Question: Hi there can someone help me, I want every keyword list, there is a google search button, and when I click on it, it will open a new browser tab, can anyone help me, I don't understand coding at all, so I ask for help here, I'm attaching a screenshot, thank you

'''
<!DOCTYPE html>
<html lang="en-US">
<head>
<meta http-equiv="Content-type" content="text/html; charset=utf-8">
<meta name="viewport" content="width=device-width,initial-scale=1,user-scalable=no">
<title>TRENDING</title>
<link href="https://cdnjs.cloudflare.com/ajax/libs/twitter-bootstrap/4.3.1/css/bootstrap.min.css" rel="stylesheet">
<!-- <style type="text/css"> -->
<!-- h3 span { -->
<!-- font-size: 22px; -->
<!-- margin-left: auto; -->
<!-- } -->
<!-- h3 input.search-input { -->
<!-- width: 100px; -->
<!-- margin-left: auto; -->
<!-- float: right -->
<!-- } -->
<!-- .mt32 { -->
<!-- margin-top: 32px; -->
<!-- } -->
<!-- </style> -->
<link rel="stylesheet" type="text/css" href="https://cdnjs.cloudflare.com/ajax/libs/twitter-bootstrap/5.0.1/css/bootstrap.min.css">
<link rel="stylesheet" type="text/css" href="https://cdn.datatables.net/1.11.3/css/dataTables.bootstrap5.min.css">
<script type="text/javascript" language="javascript" src="https://code.jquery.com/jquery-3.5.1.js"></script>
<script type="text/javascript" language="javascript" src="https://cdn.datatables.net/1.11.3/js/jquery.dataTables.min.js"></script>
<script type="text/javascript" language="javascript" src="https://cdn.datatables.net/1.11.3/js/dataTables.bootstrap5.min.js"></script>
<script> $(document).ready(function() {$('table').DataTable();} ); </script>
</head>
<body class="mt32">
<!-- <div class="container"> -->
<!-- <h3> -->
<!-- <span>RESULT</span> -->
<!-- </h3> -->
<!-- </div> -->
<table class="table table-bordered table-hover table-condensed">
<thead><tr><th title="Field #1">keyword</th>
<th title="Field #2">products</th>
<th title="Field #3">date</th>
</tr></thead>
<tbody><tr>
<td>smooth operator</td>
<td align="right">583</td>
<td align="right">1642435207616</td>
</tr>
<tr>
<td>horse</td>
<td align="right">583</td>
<td align="right">1642435207616</td>
</tr>
</tbody></table>
</body>
</html>
'''
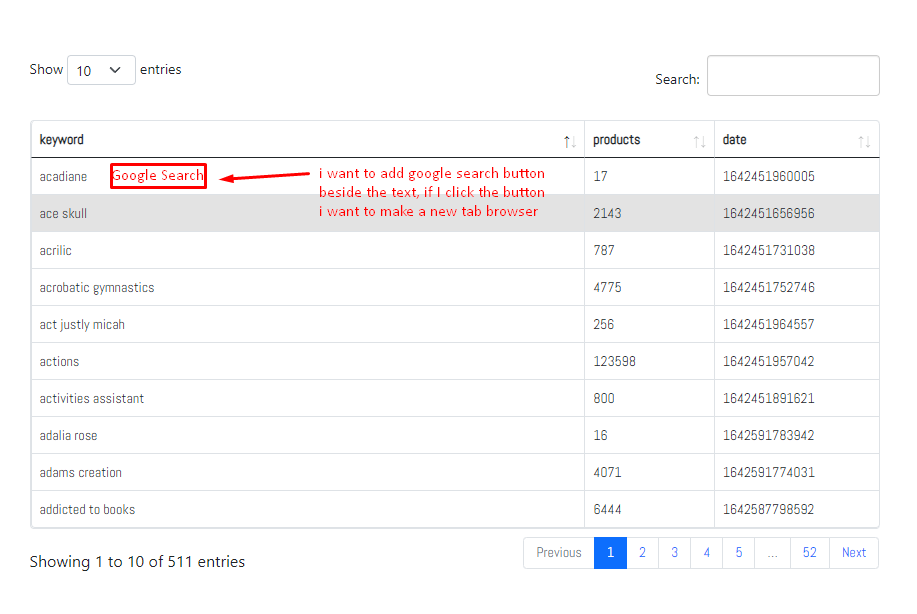
Answer: Here is an example -
note I cannot use the drawCallback but need to use 'on("draw"' PLUS a draw() to make sure the buttons are also added on the next page of the pagination
'drawCallback' is called for EACH row, so this code is not useful
The opening of the window is blocked here at SO but works in the
<URL>
'''
const addButtons = settings => {
$('#dt1 tr td:nth-child(1)').html(function() {
return '<button type="button" title="google search" class="py-0 btn btn-dark btn-sm search">${this.innerText}</button>'
})
$('#dt1 tr td:nth-child(4)').html(function() {
return '<button type="button" title="google trends" class="py-0 btn btn-secondary btn-sm trends">${this.innerText}</button>'
})
};
$(document).ready(function() {
$table = $('table').DataTable();
$table.on("draw", addButtons)
$table.rows().invalidate().draw(); // not sure WHY I need to do this to have the FIRST draw trigger
$table.on("click", ".search", function() {
window.open('https://google.com/search?q=${this.innerText}', '_blank');
})
$('tbody').on("click", ".trends", function() {
window.open('https://trends.google.com/trends/explore?date=now 7-d&geo=US&q=${this.innerText}', '_blank');
})
});
'''
'''
.search, .trends {
width: 70%;
}
'''
'''
<!DOCTYPE html>
<html lang="en-US">
<head>
<meta http-equiv="Content-type" content="text/html; charset=utf-8">
<meta name="viewport" content="width=device-width,initial-scale=1,user-scalable=no">
<title>BACKUP</title>
<link href="https://cdnjs.cloudflare.com/ajax/libs/twitter-bootstrap/4.3.1/css/bootstrap.min.css" rel="stylesheet">
<link rel="stylesheet" type="text/css" href="https://cdnjs.cloudflare.com/ajax/libs/twitter-bootstrap/5.0.1/css/bootstrap.min.css">
<link rel="stylesheet" type="text/css" href="https://cdn.datatables.net/1.11.3/css/dataTables.bootstrap5.min.css">
<script type="text/javascript" language="javascript" src="https://code.jquery.com/jquery-3.5.1.js"></script>
<script type="text/javascript" language="javascript" src="https://cdn.datatables.net/1.11.3/js/jquery.dataTables.min.js"></script>
<script type="text/javascript" language="javascript" src="https://cdn.datatables.net/1.11.3/js/dataTables.bootstrap5.min.js"></script>
<script>
</script>
</head>
<table id="dt1" class="table table-striped mt32 customers-list">
<thead><tr><th title="Field #1">Keyword</th>
<th title="Field #2">Products</th>
<th title="Field #3">Date</th>
<th title="Field #4">Google Trends</th>
</tr></thead>
<tbody><tr>
<td>golf just play it</td>
<td align="right">302</td>
<td align="right">1642887886267</td>
<td>golf just play it</td>
</tr>
<tr>
<td>go little rockstar tiktok</td>
<td align="right">980</td>
<td align="right">1642888240211</td>
<td>go little rockstar tiktok</td>
</tr>
<tr>
<td>gorila</td>
<td align="right">709</td>
<td align="right">1642888326752</td>
<td>gorila</td>
</tr>
<tr>
<td>google arts and culture</td>
<td align="right">23</td>
<td align="right">1642888331842</td>
<td>google arts and culture</td>
</tr>
<tr>
<td>goat case</td>
<td align="right">1099</td>
<td align="right">1642888338561</td>
<td>goat case</td>
</tr>
<tr>
<td>goth youtuber</td>
<td align="right">334</td>
<td align="right">1642888346327</td>
<td>goth youtuber</td>
</tr>
<tr>
<td>goots</td>
<td align="right">56</td>
<td align="right">1642888351273</td>
<td>goots</td>
</tr>
<tr>
<td>godlike</td>
<td align="right">360</td>
<td align="right">1642888743165</td>
<td>godlike</td>
</tr>
<tr>
<td>very good very nice</td>
<td align="right">3257</td>
<td align="right">1642889189771</td>
<td>very good very nice</td>
</tr>
<tr>
<td>navy blue and gold</td>
<td align="right">2613</td>
<td align="right">1642889973714</td>
<td>navy blue and gold</td>
</tr>
<tr>
<td>its a good day to read a book bookworm book dragon</td>
<td align="right">66</td>
<td align="right">1642889988276</td>
<td>its a good day to read a book bookworm book dragon</td>
</tr>
<tr>
<td>peach and goma teddy</td>
<td align="right">918</td>
<td align="right">1642889994665</td>
<td>peach and goma teddy</td>
</tr>
<tr>
<td>i paused the golden girls to be here</td>
<td align="right">91</td>
<td align="right">1642890006415</td>
<td>i paused the golden girls to be here</td>
</tr>
</tbody></table>
</html>
'''